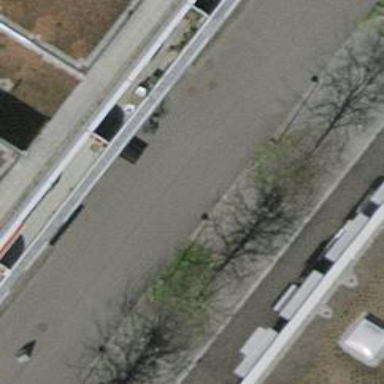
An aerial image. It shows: Bicycle parking area with stands available.